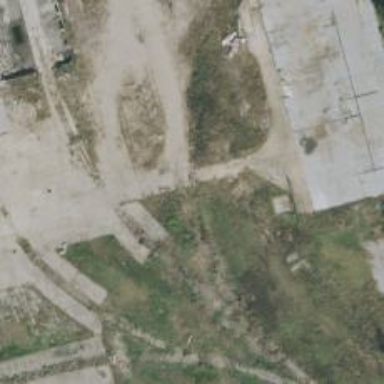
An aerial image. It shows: Disused railway yard.